Aerial crown-view tile of a tropical tree (Barro Colorado Island, Panama), acquired 20240918:
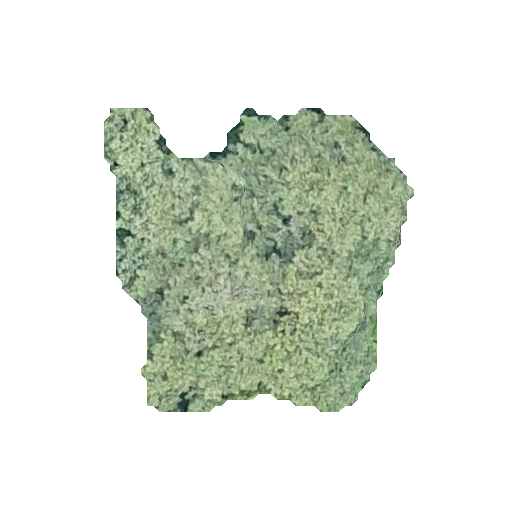
Species: Apeiba membranacea
GBIF accepted scientific name: Apeiba membranacea
Crown area: 112.5 m²